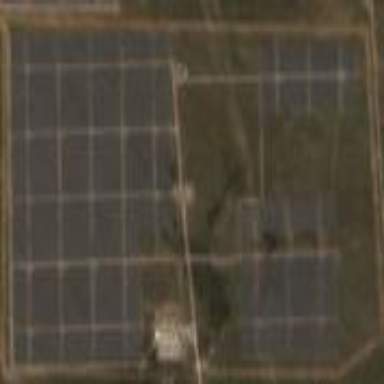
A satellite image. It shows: Solar power plant enclosed by fence. The plant generates electricity using photovoltaic technology.